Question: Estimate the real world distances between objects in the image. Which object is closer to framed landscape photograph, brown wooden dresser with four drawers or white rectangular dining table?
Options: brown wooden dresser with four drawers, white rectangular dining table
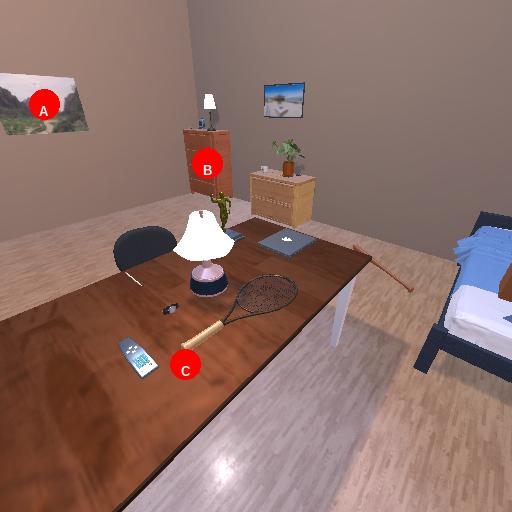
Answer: brown wooden dresser with four drawers